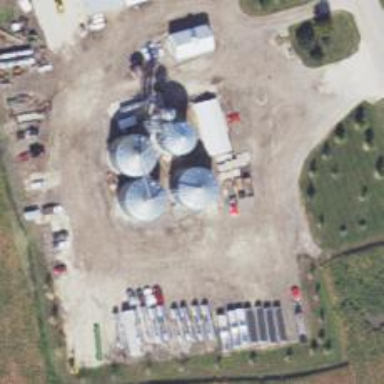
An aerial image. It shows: Silo.